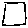
Label: square